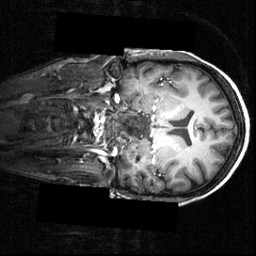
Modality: T1w
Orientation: coronal
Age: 22
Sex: female
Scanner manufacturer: siemens
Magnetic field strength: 3.951 T
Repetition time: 1.5 s
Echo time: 0.00335 s